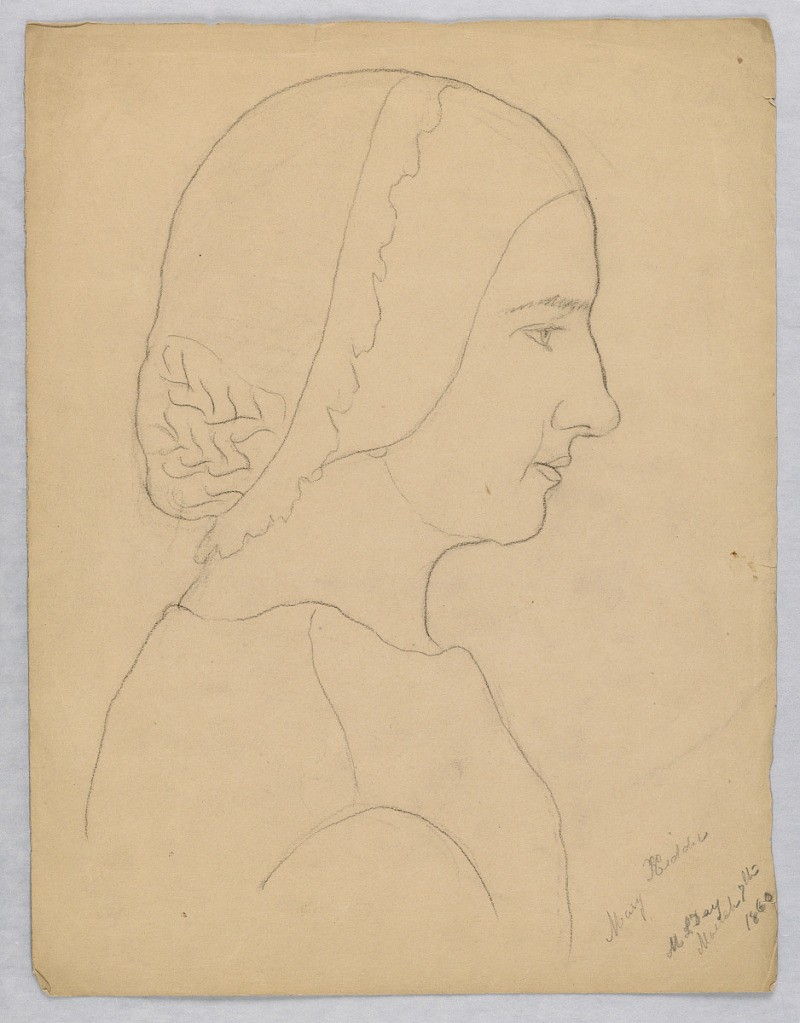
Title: Portrait of Mary Kidder
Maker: Martha S. Day
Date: March 7, 1860
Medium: Pencil on paper
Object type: Drawing
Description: Vertical rectangle. The sitter, head only, is seen in right profile. Inscribed, lower right (in pencil): "Mary Kidder / M. S. Day/ March 7th/ 1860."